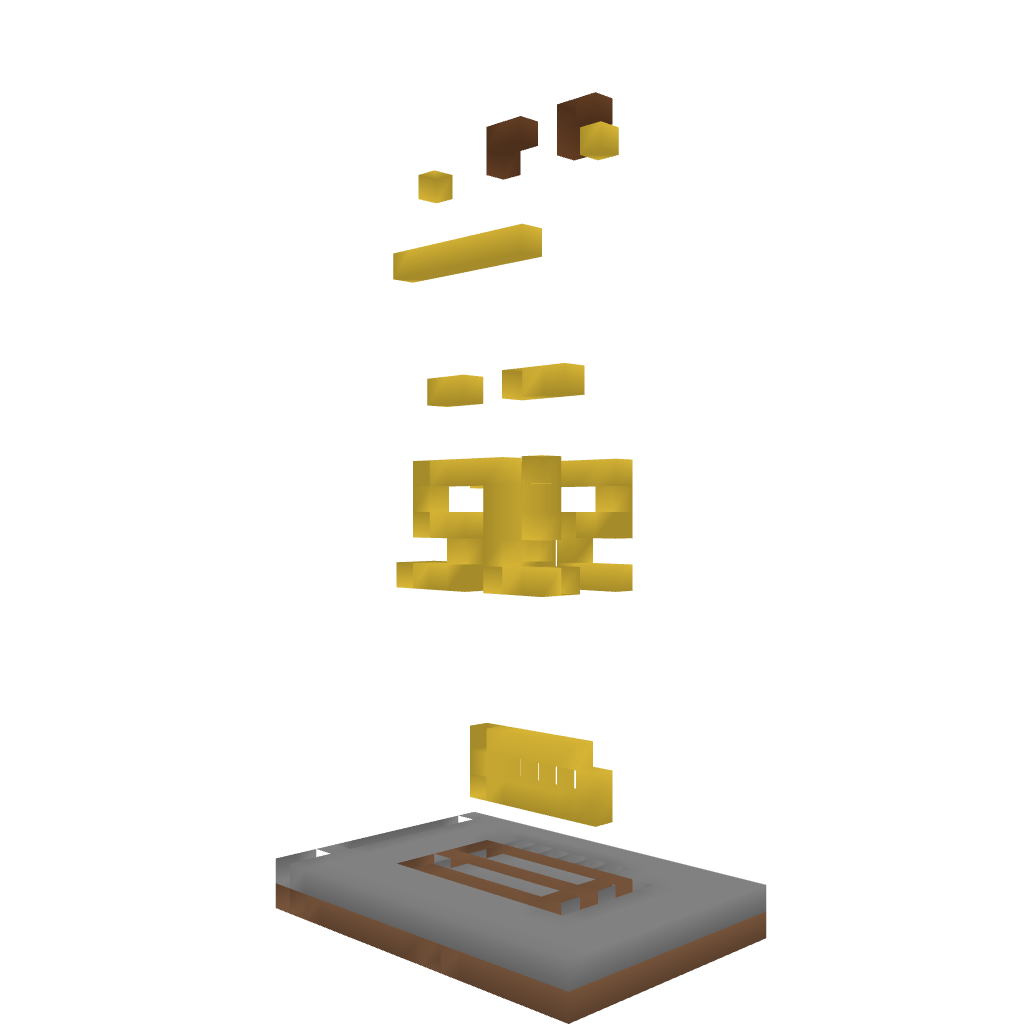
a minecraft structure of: Statue of Nike